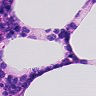
Metastatic tissue present: no